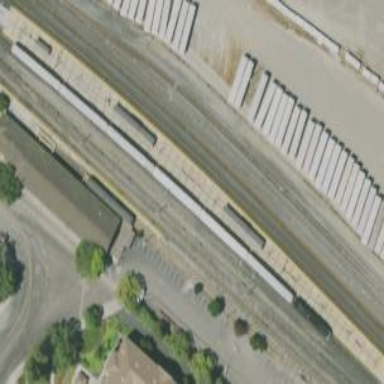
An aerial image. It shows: Platform with shelter for public transport. It is railway platform.